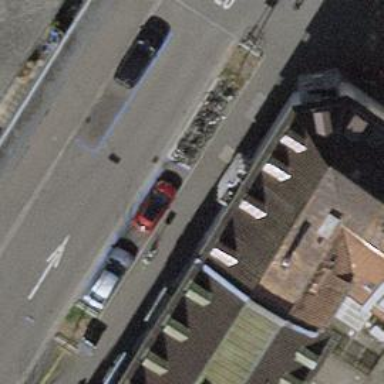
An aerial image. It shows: Bicycle rental service.